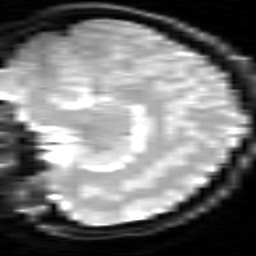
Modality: inplaneT2
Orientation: sagittal
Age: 22
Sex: male